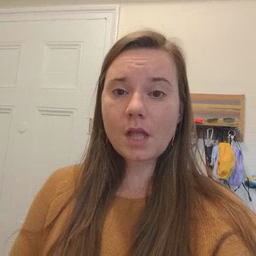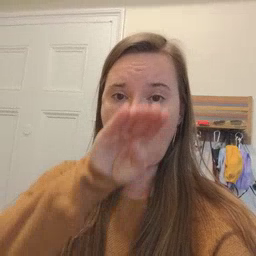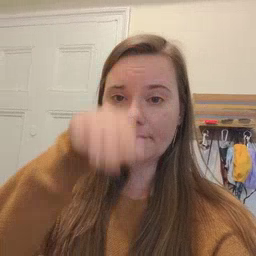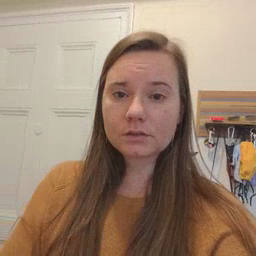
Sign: elephant